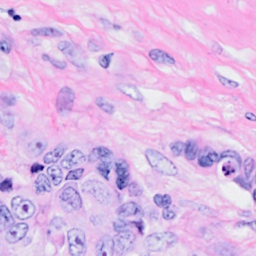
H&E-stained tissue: Breast